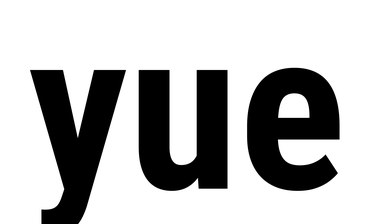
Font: Roboto_Condensed_Bold